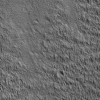
Atmospheric dust classification: not_dusty